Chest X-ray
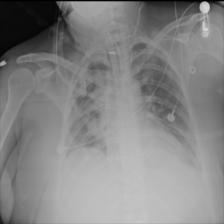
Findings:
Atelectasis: negative
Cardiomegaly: negative
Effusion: negative
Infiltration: negative
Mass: negative
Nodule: negative
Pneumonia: negative
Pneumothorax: negative
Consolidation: negative
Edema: negative
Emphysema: negative
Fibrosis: negative
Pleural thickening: negative
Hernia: negative